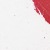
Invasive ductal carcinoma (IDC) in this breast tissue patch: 0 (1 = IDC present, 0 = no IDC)